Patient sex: F
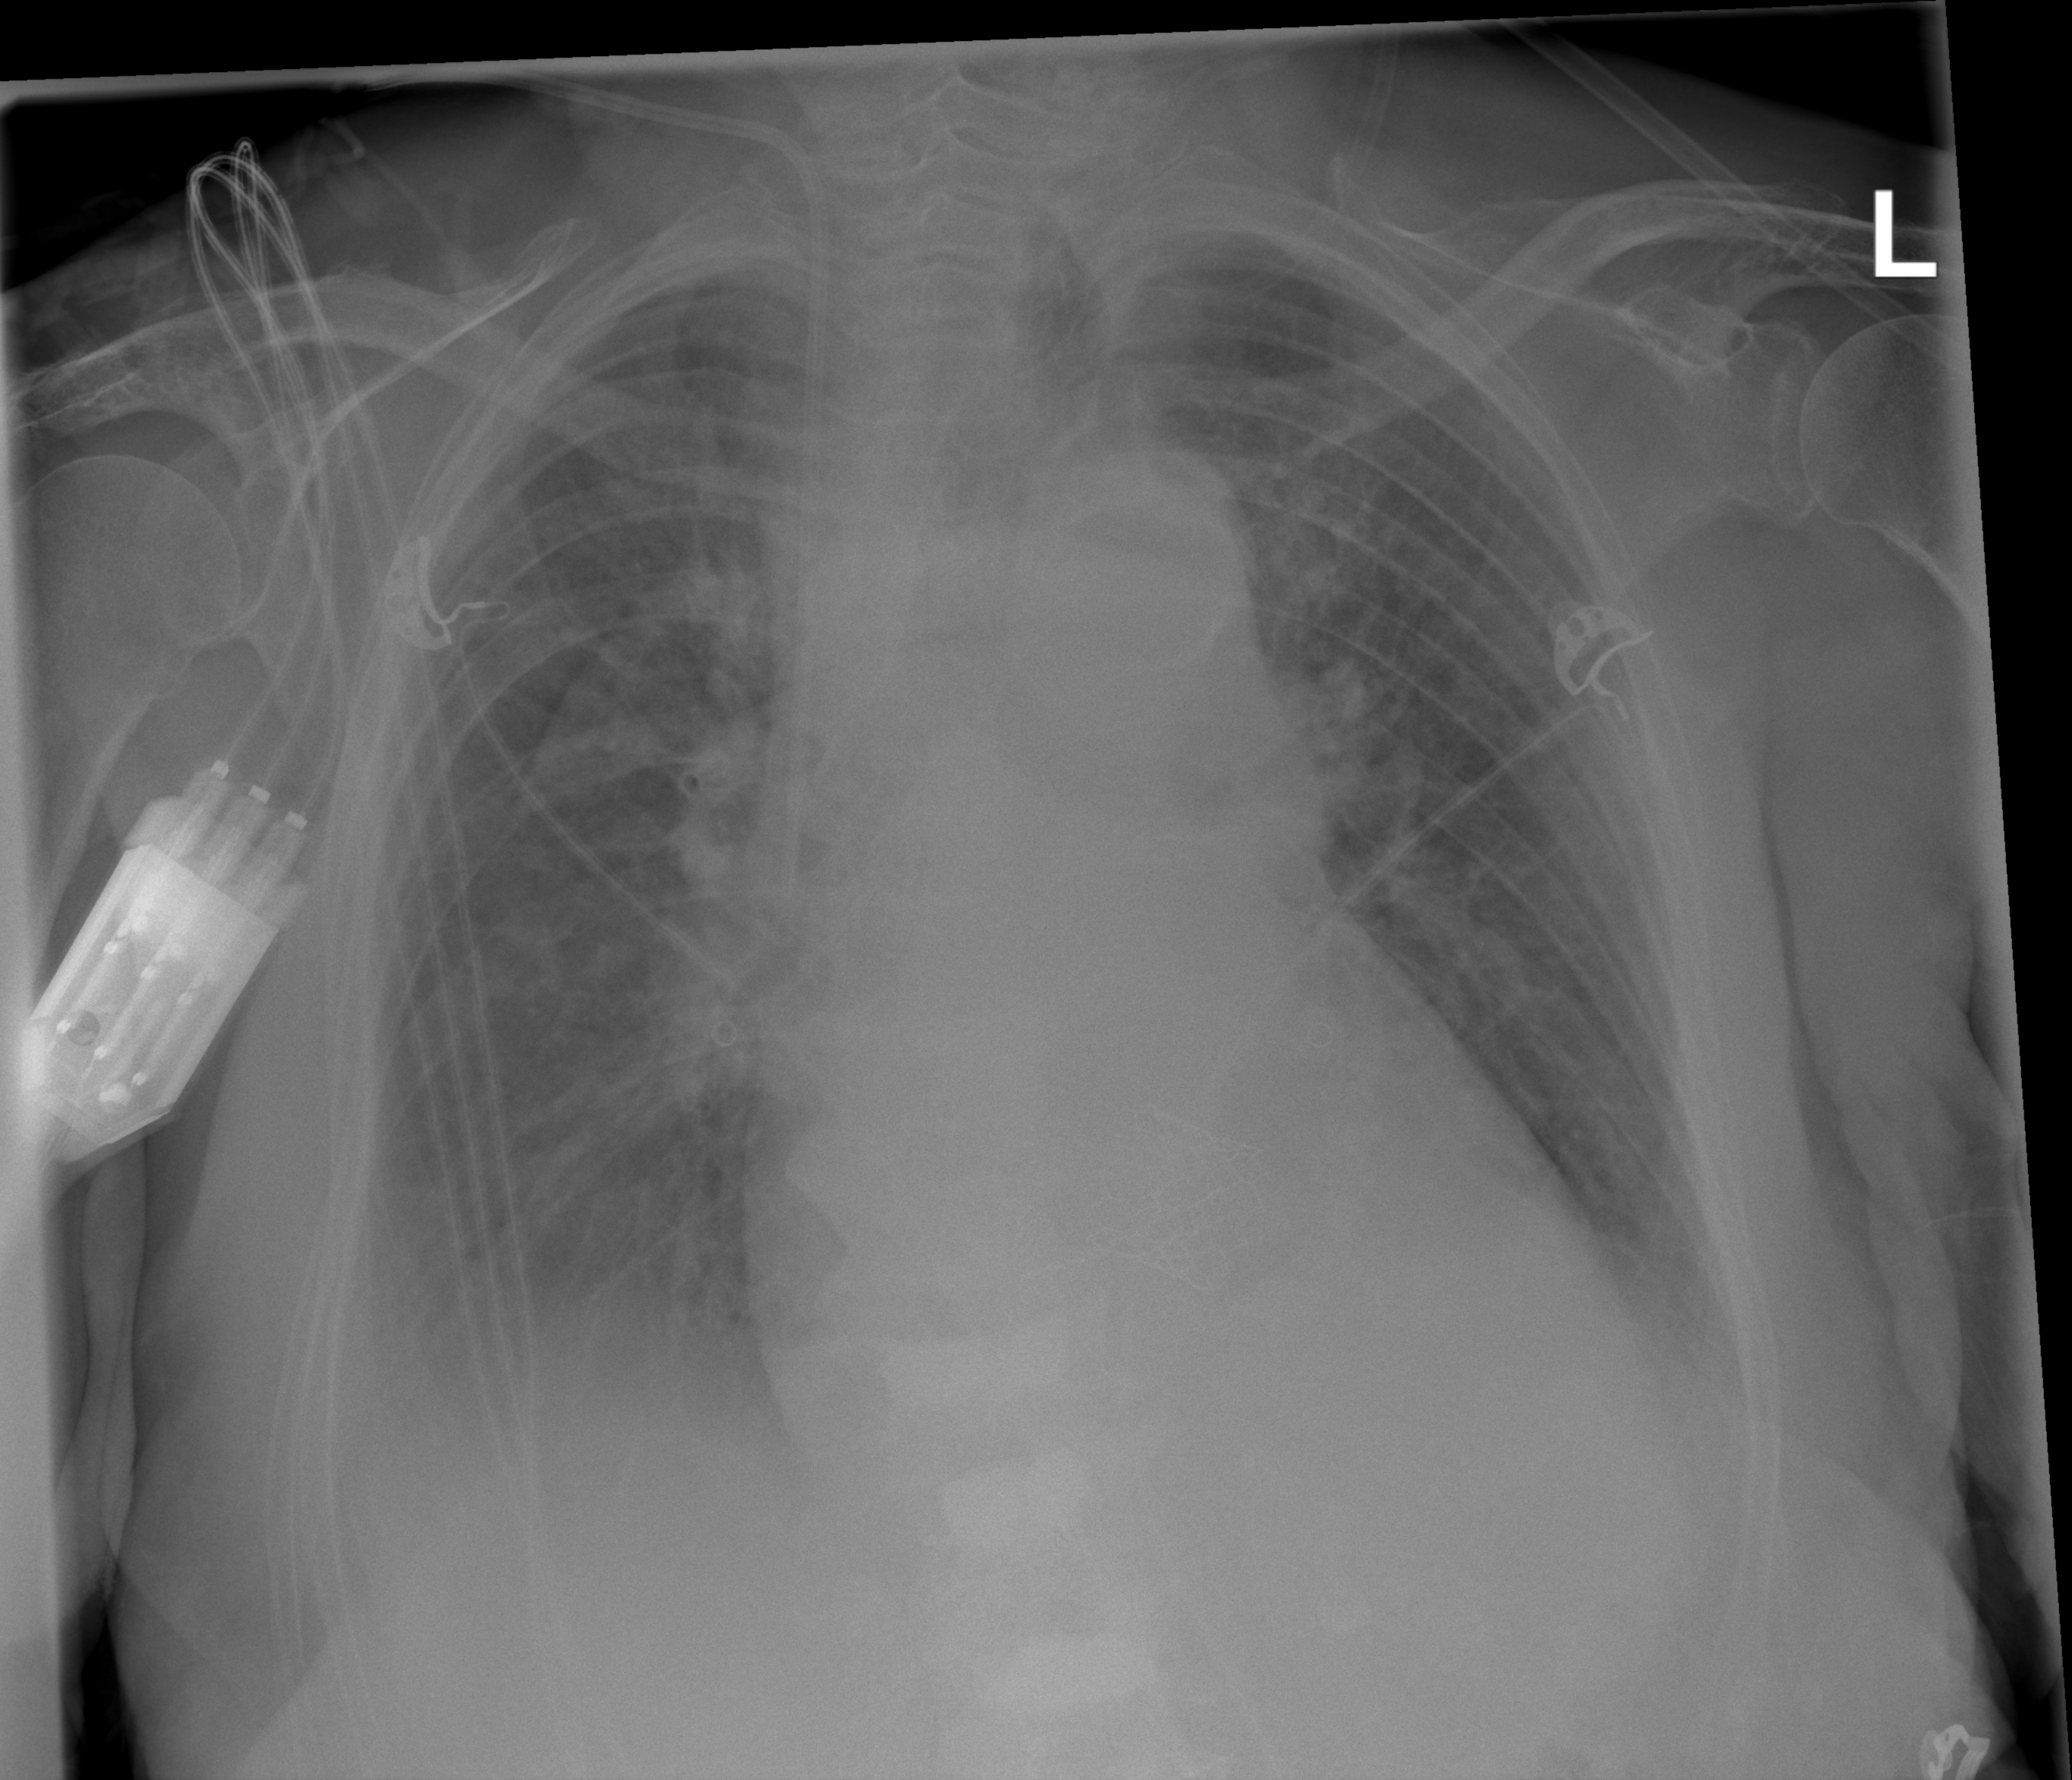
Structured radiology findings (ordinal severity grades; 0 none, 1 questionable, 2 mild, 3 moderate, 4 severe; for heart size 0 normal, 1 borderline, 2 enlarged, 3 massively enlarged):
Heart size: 2
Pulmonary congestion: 2
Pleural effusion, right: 3
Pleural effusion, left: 3
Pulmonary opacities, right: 1
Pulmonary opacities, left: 1
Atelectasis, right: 2
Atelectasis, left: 2